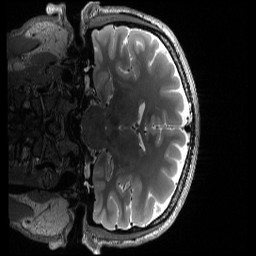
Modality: T2w
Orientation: coronal
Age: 38
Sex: male
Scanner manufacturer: siemens
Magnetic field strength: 3 T
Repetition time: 3.2 s
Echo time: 0.563 s